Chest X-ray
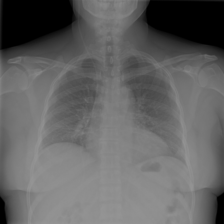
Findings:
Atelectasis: negative
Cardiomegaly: negative
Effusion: negative
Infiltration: positive
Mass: negative
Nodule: negative
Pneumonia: negative
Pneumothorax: negative
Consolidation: negative
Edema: negative
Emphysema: negative
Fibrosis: negative
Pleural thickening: negative
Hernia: negative